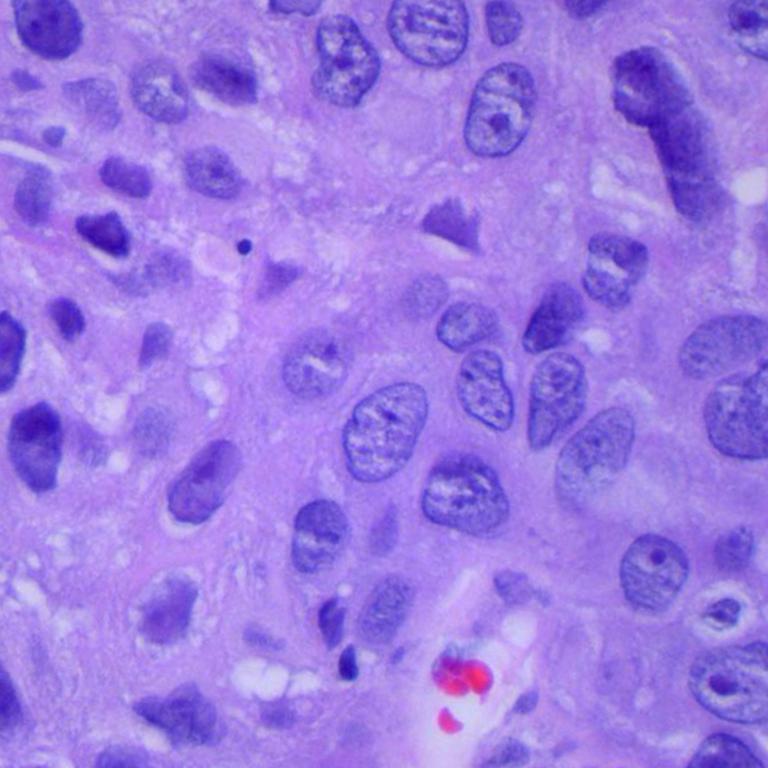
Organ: lung
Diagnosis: squamous carcinomas